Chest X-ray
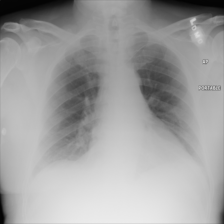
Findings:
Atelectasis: negative
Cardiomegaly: negative
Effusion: negative
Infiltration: negative
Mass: negative
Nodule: negative
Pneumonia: negative
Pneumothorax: negative
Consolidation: negative
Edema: negative
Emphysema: negative
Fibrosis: negative
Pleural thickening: negative
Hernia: negative